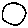
Label: moon